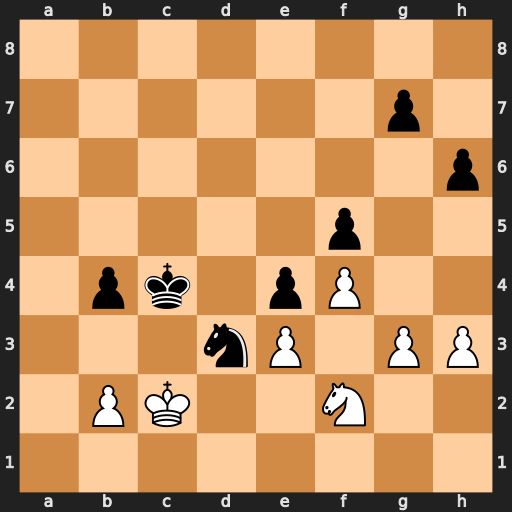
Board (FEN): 8/6p1/7p/5p2/1pk1pP2/3nP1PP/1PK2N2/8
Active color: w
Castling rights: -
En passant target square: -
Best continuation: b3+ Kc5 Nxd3+